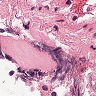
Metastatic tissue present: no